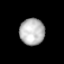
Tissue: lung
Cell type: Fibroblasts
Senescence score: 0.5409
Nuclear area (px): 647
Mean DAPI intensity: 184.11